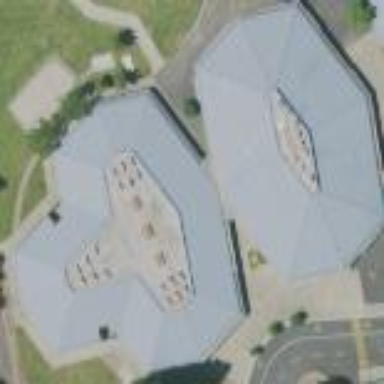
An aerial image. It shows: School building.